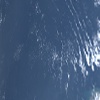
Label: water